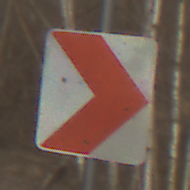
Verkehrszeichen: RichtungstafelnInKurvenKleinLinks
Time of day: MorningAfternoon
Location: Outdoor (Nature)
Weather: PartlyCloudy
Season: Winter
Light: Natural